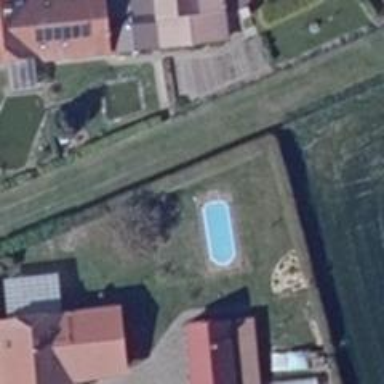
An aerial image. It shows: Swimming pool located in leisure land.